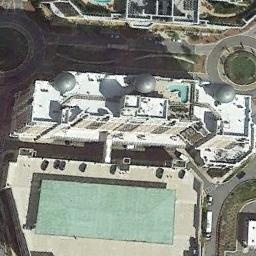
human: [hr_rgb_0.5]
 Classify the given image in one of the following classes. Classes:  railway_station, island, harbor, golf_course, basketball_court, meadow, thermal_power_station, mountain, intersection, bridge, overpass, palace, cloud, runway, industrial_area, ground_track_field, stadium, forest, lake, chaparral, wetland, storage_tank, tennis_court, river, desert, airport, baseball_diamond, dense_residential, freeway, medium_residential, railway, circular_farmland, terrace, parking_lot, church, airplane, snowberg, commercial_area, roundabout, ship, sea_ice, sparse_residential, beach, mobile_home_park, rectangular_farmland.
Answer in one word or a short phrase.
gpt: commercial_area